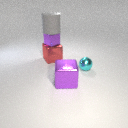
small cyan metal sphere to the right of large red metal cube